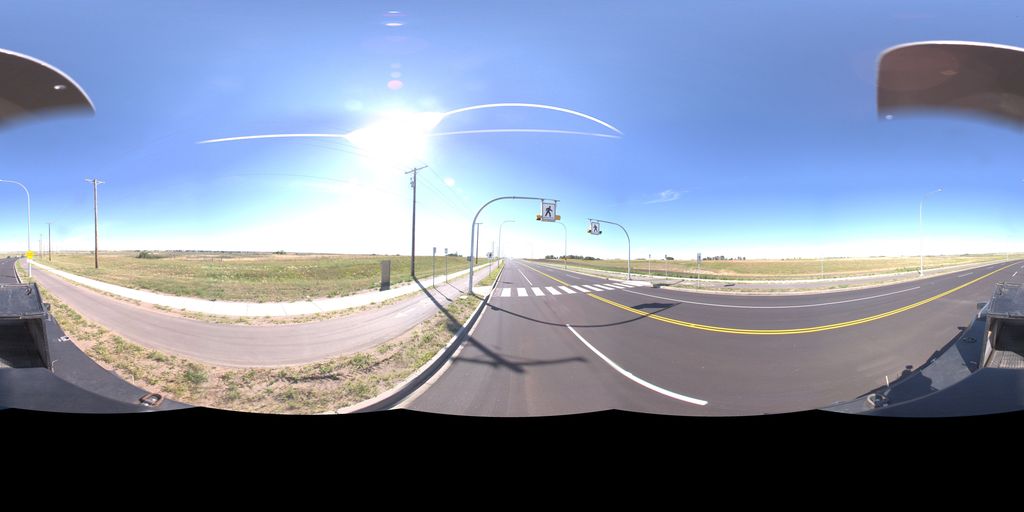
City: saskatoon